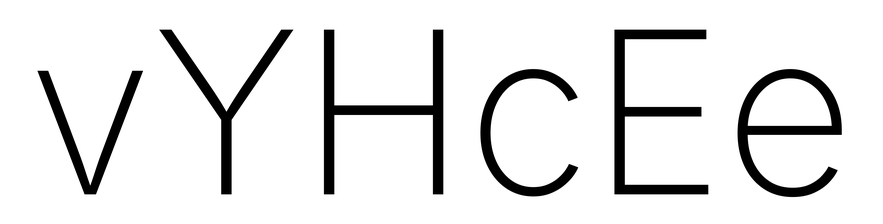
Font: Inter_ExtraLight